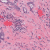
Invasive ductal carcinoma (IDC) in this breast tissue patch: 1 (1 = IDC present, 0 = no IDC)